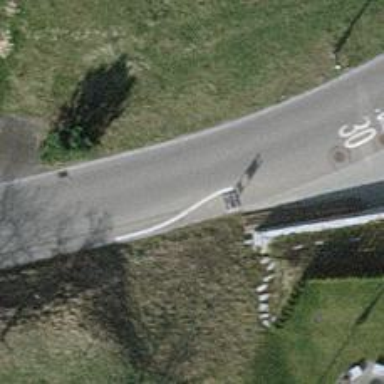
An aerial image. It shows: Traffic calming feature called choker.